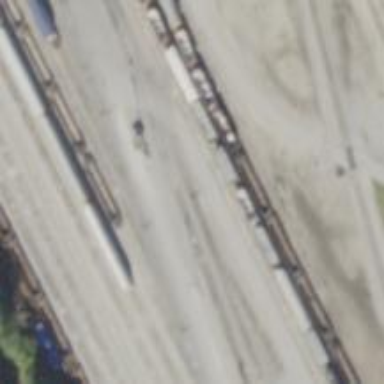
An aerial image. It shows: Railway yard.